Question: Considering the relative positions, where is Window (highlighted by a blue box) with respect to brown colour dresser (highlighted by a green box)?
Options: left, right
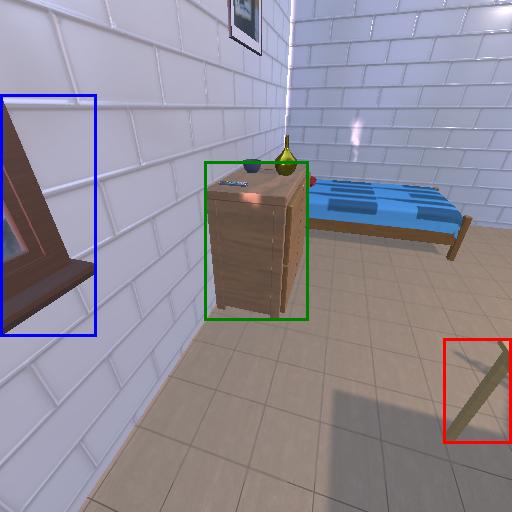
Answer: left